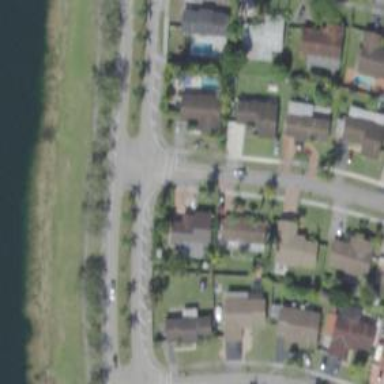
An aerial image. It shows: Residential road.